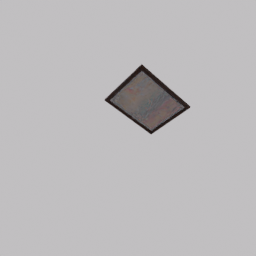
Label: decoration